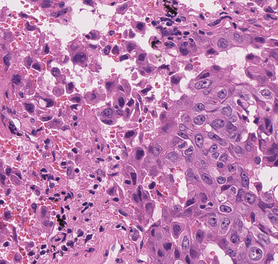
Tumor epithelial tissue: yes
Tumor-associated stroma tissue: yes
Normal tissue: no